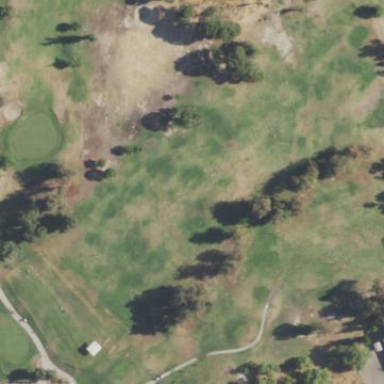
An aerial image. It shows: Grassy area designated as golf fairway.